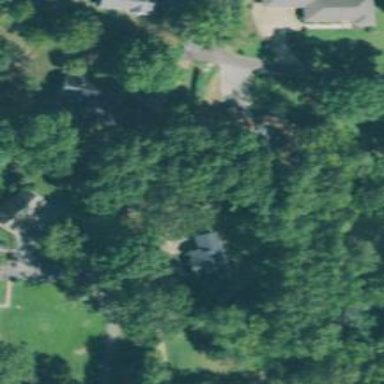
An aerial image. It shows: Driveway leading to service road.